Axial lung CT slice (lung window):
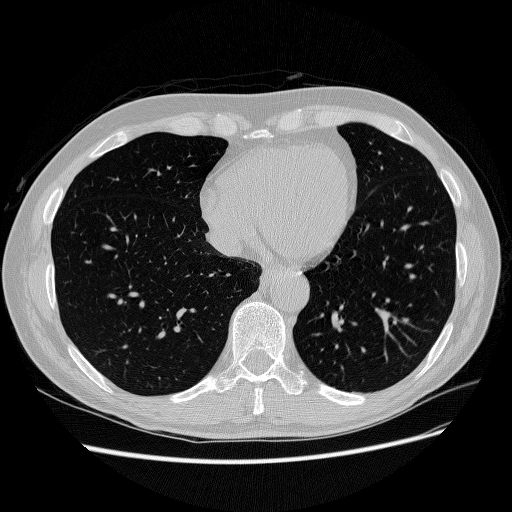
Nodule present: no